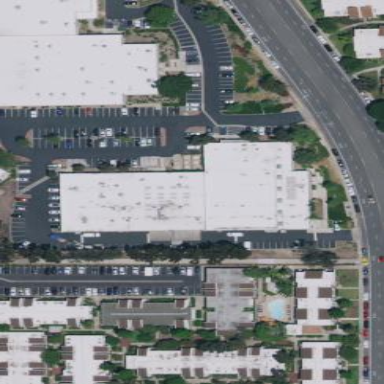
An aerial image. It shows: Industrial building.